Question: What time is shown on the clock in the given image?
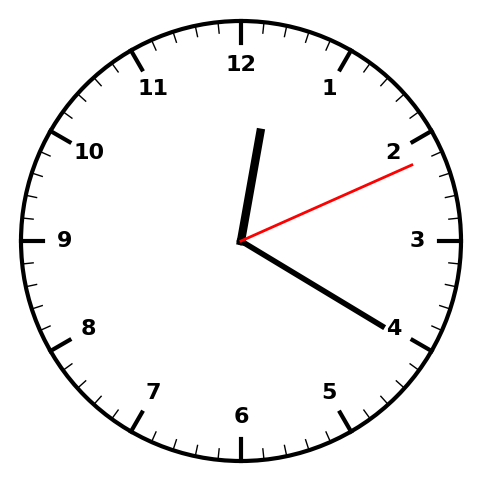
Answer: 12:20:11